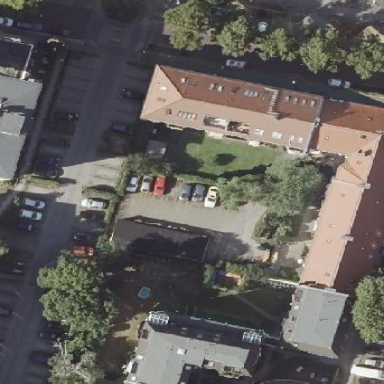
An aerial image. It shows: Hipped roof on residential building.